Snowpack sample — Buffalo Mountain, Silverthorne, Colorado, USA (1/25/25, 10:11 AM MST)
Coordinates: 39.6222, -106.1139
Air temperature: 22 °F
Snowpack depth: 110 cm
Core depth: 30 cm
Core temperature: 42.8 °F
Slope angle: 12°, slope face: 102°
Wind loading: high
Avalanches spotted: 0
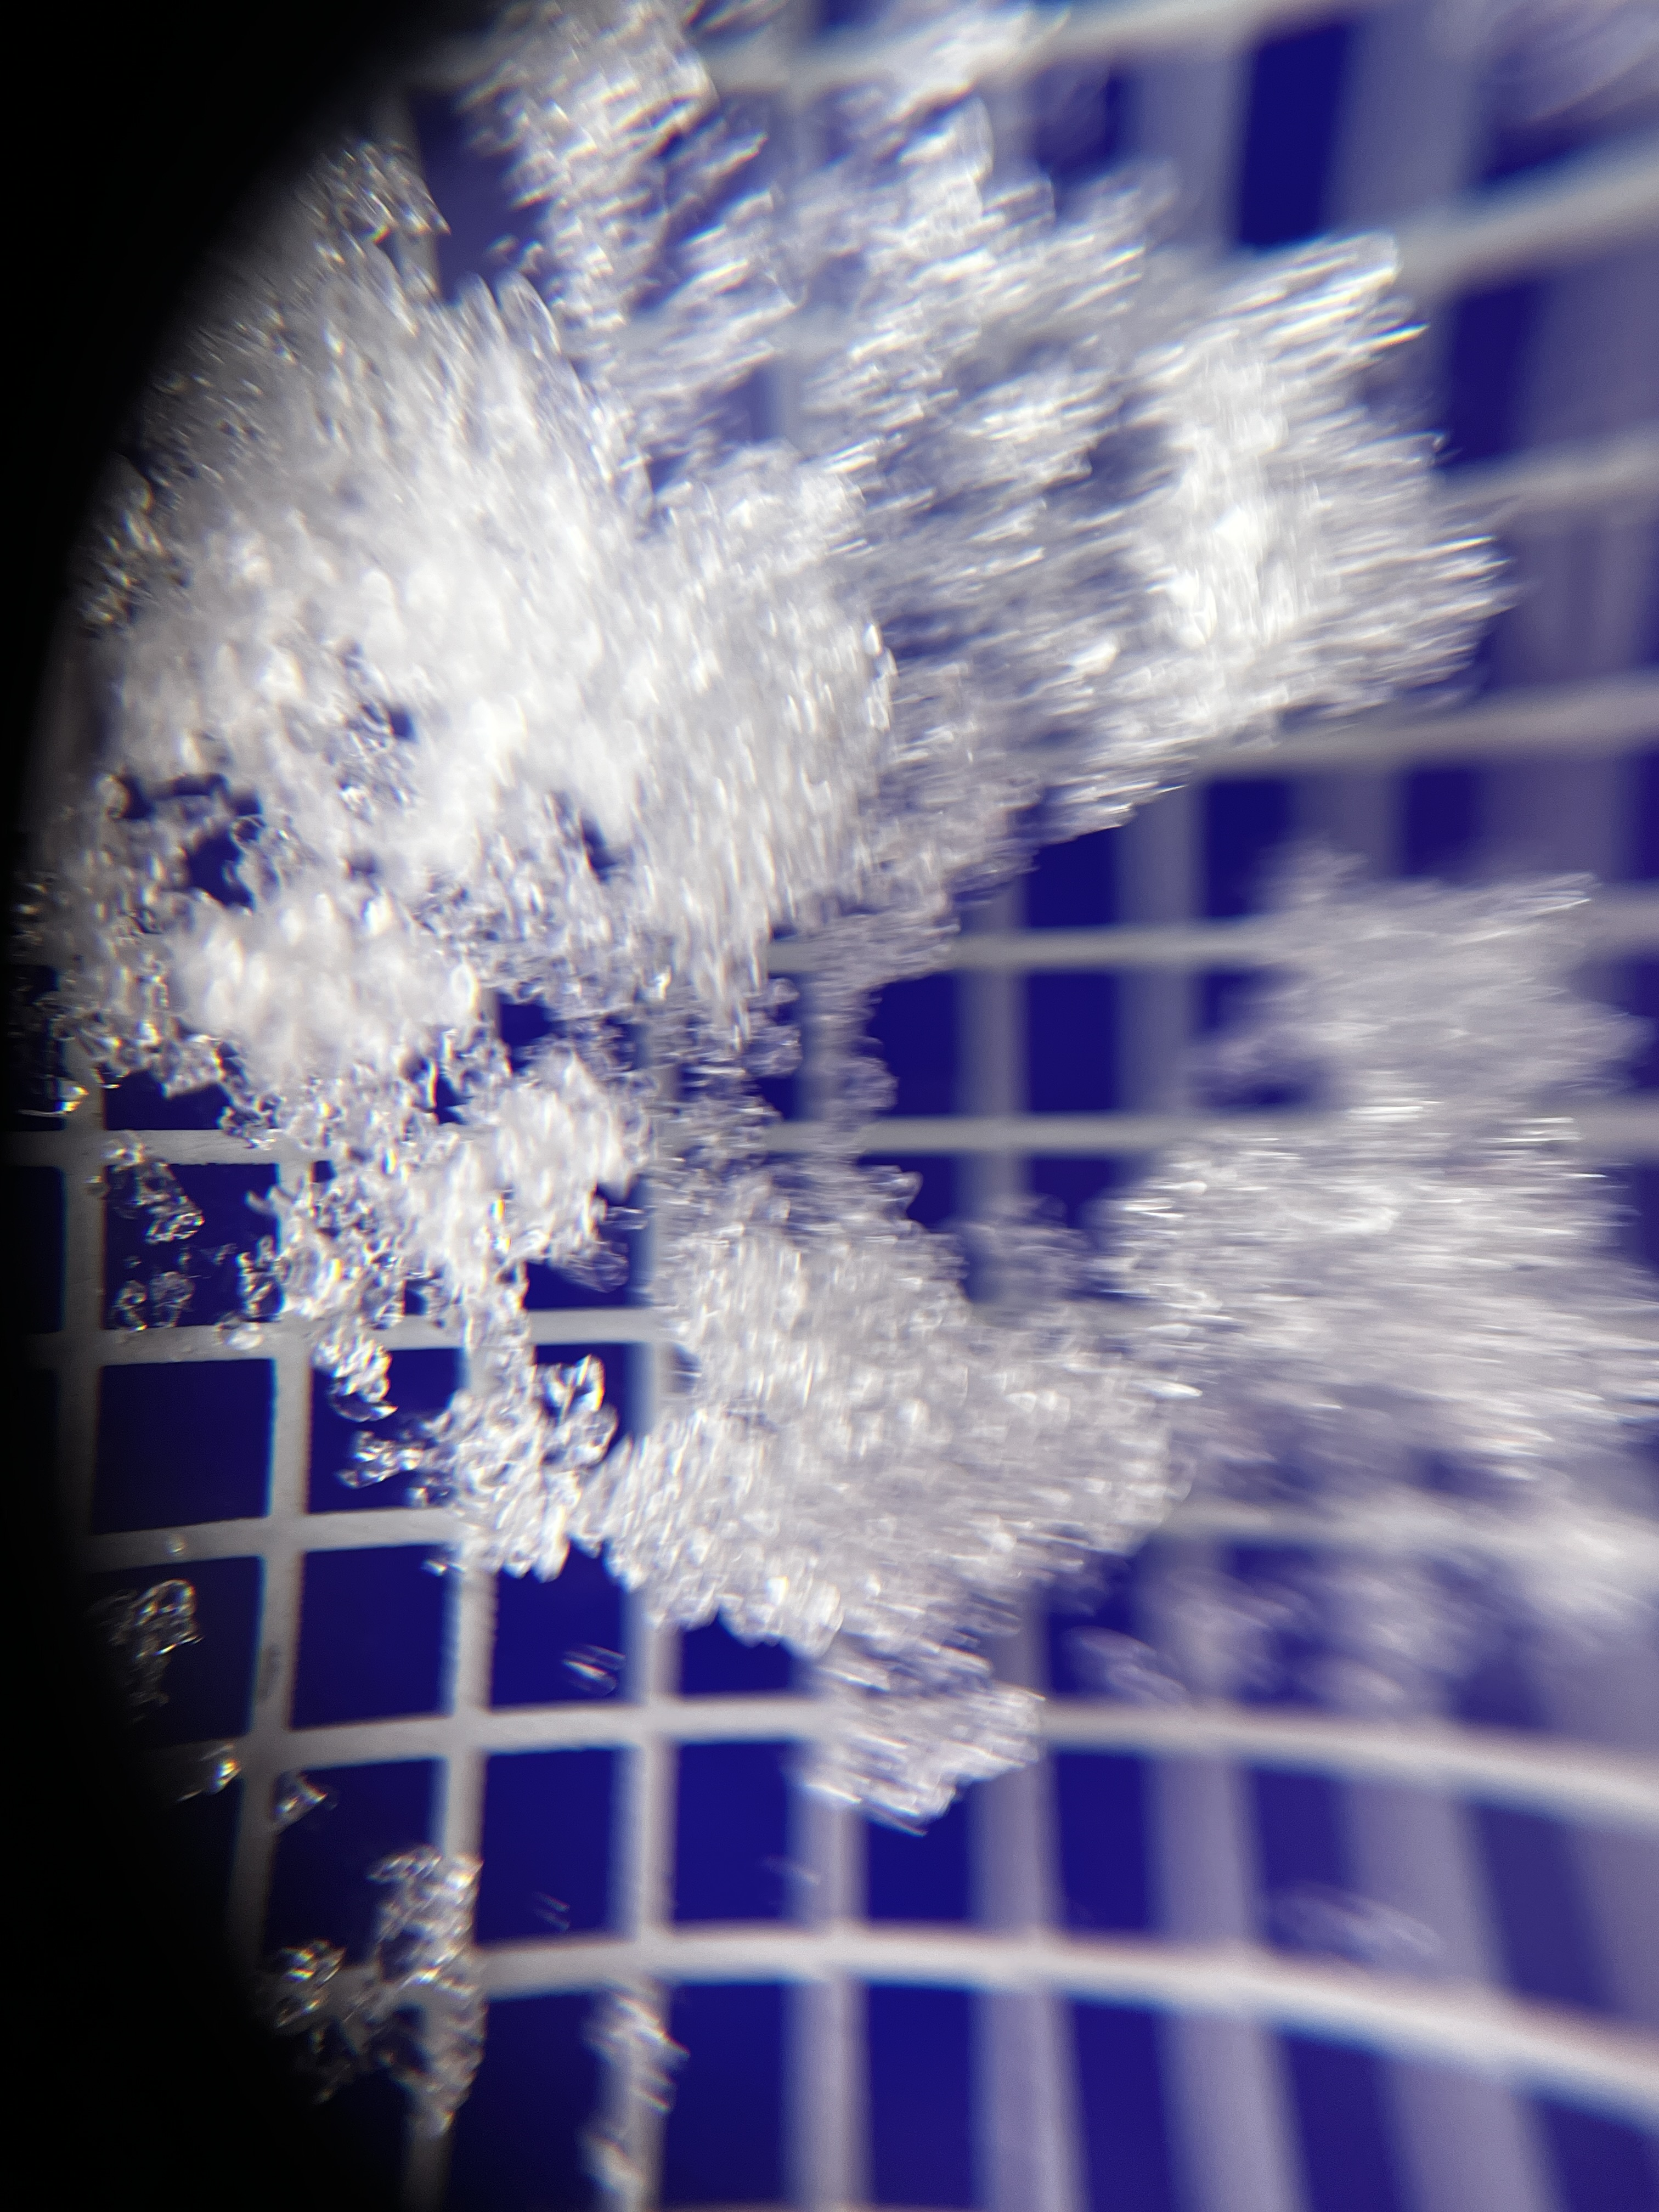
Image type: magnified_profile
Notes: No avalanches nearby, collected on the outskirts of a fire break 15 meters from the treeline, on way to Buffalo and Red Mountain